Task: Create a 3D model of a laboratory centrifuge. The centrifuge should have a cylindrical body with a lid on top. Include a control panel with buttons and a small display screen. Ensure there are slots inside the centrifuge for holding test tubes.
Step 573:
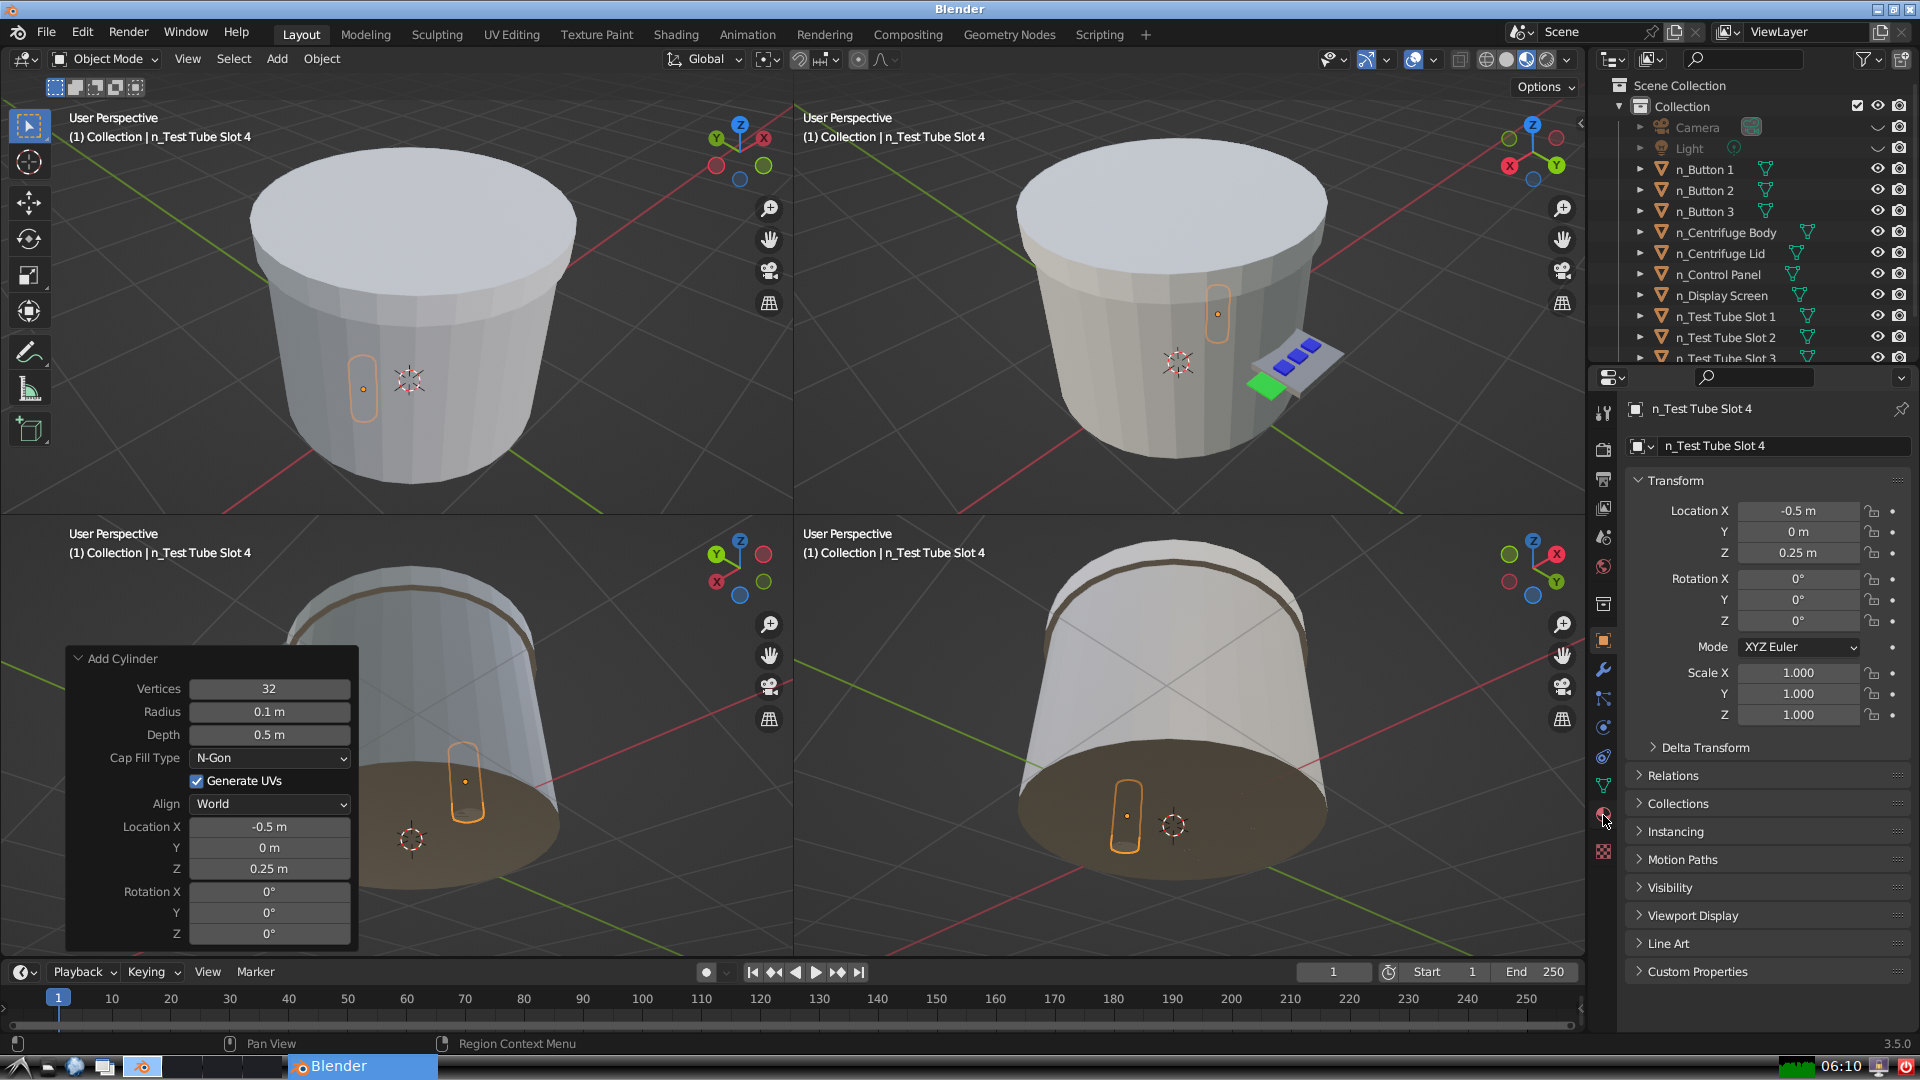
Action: click: no